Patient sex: F
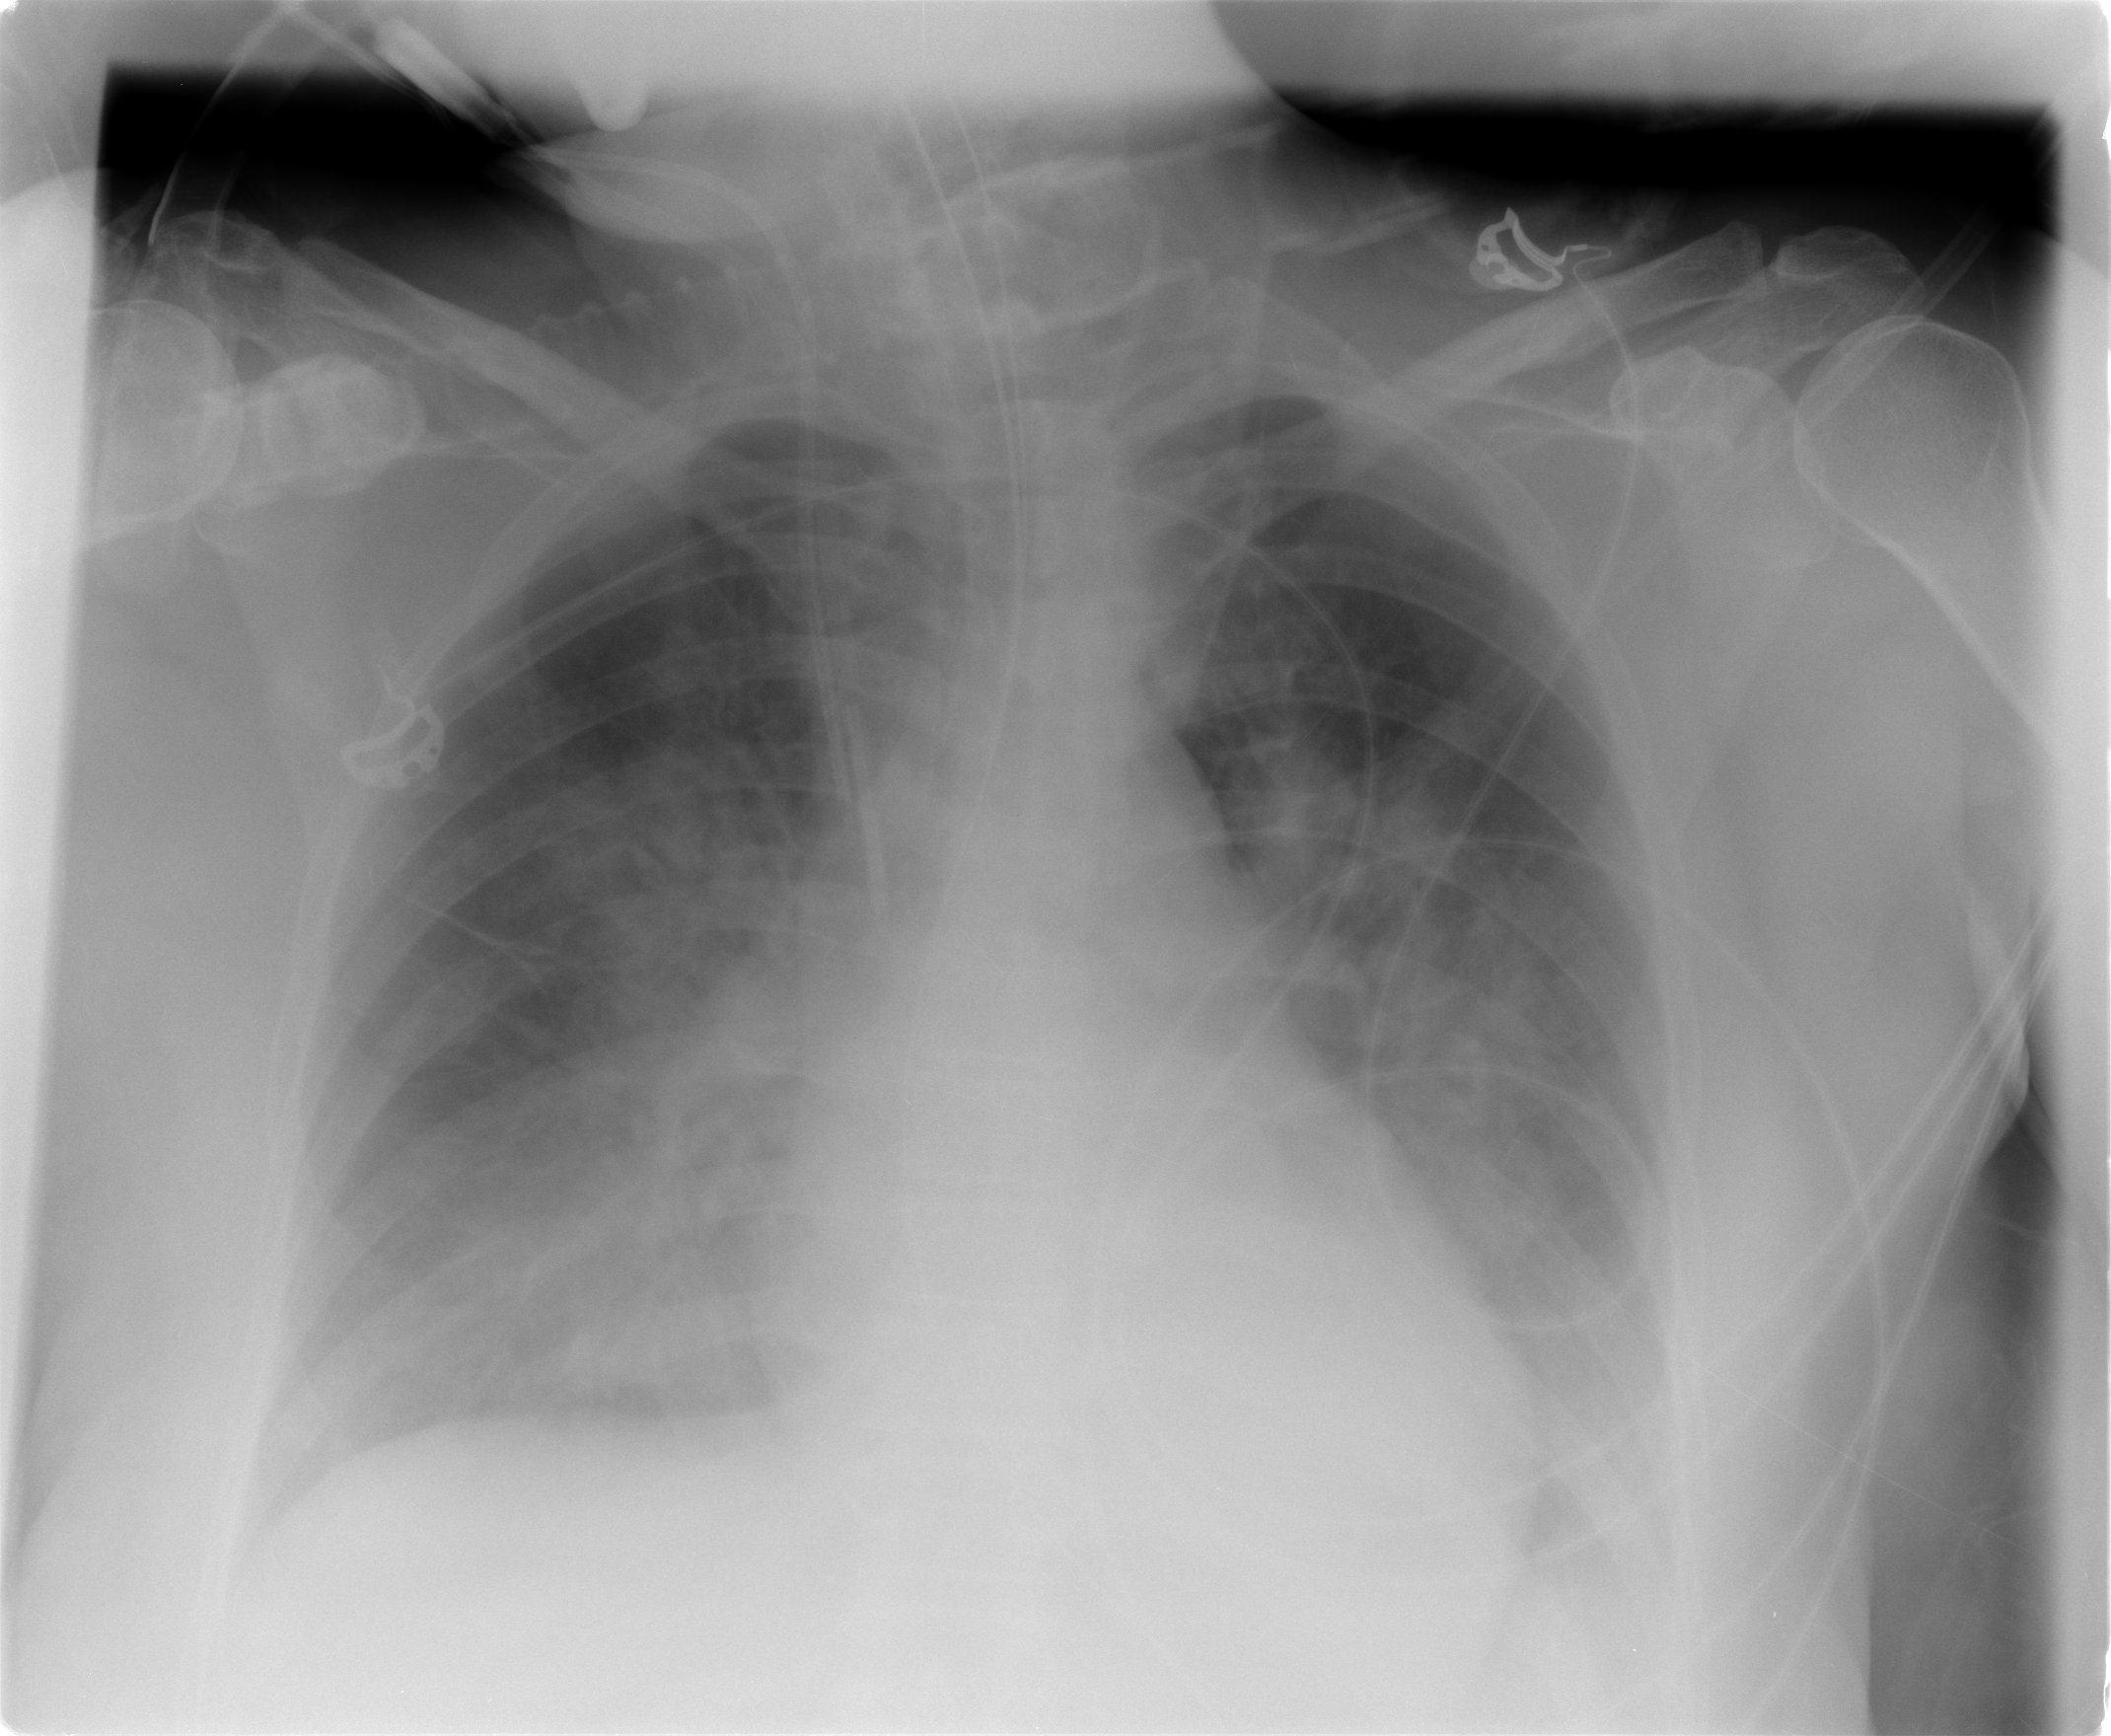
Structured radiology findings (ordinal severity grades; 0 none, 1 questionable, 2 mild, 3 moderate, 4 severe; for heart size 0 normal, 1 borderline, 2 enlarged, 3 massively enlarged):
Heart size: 0
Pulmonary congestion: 0
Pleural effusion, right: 0
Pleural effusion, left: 2
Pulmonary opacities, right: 4
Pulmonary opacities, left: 4
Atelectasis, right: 3
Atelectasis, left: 3